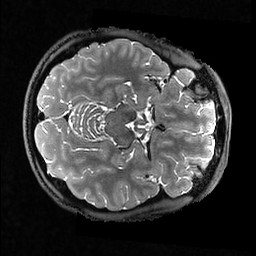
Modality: T2w
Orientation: axial
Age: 39
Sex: male
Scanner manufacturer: ge
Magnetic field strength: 3 T
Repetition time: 3.202 s
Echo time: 0.06703 s